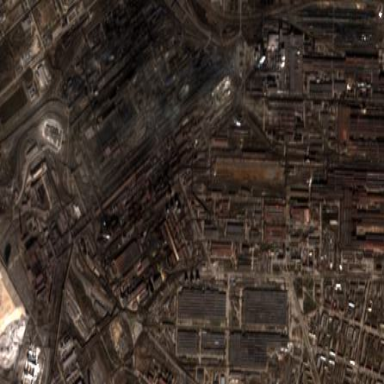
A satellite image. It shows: Industrial area with works in progress.